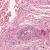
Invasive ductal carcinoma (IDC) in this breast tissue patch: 0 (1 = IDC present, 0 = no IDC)